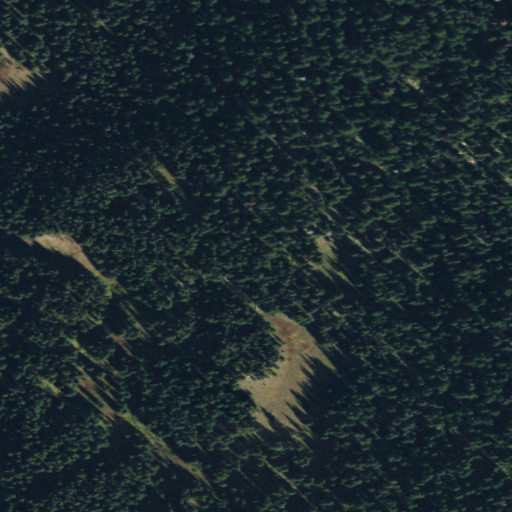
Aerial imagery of plain(s) in Washington named Green Park containing evergreen forest, deciduous forest, and woody wetlands